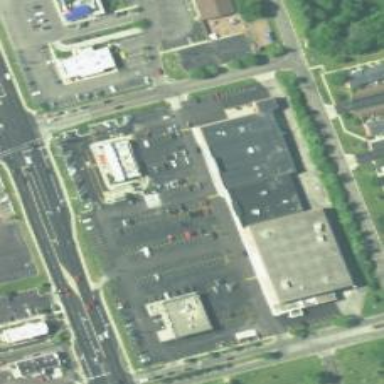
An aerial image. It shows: Supermarket.